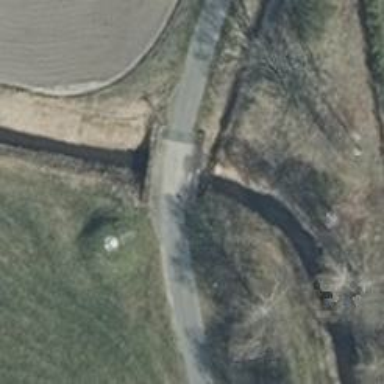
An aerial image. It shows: Concrete track road with bridge. The track is of grade1.